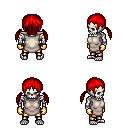
a pixel art fantasy rpg character, male body template, skeleton, white tunic, gold greaves, red twin-tailed hairstyle, gold gloves, four views (front, back, left, right), 2x2 character sprite sheet, small pixel art, hard edges, no anti-aliasing